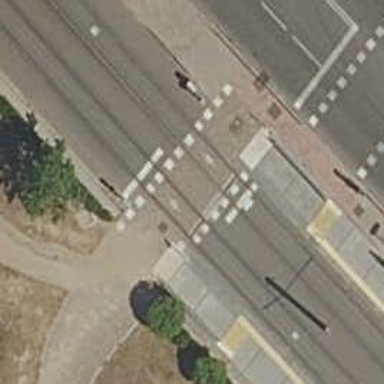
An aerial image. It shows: Railway crossing.